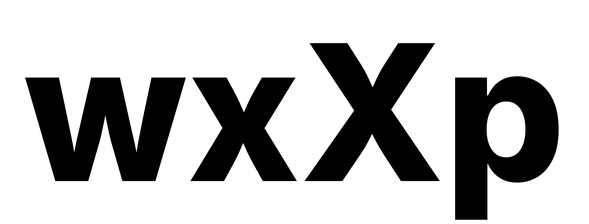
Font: Inter_ExtraBold